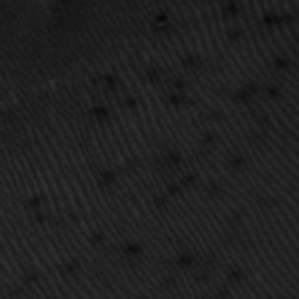
Label: frost